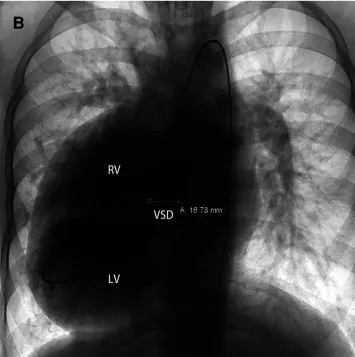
Cardiac catheterization in anteroposterior projection. VSD, ventricle septal defect.
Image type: radiology (x_ray)